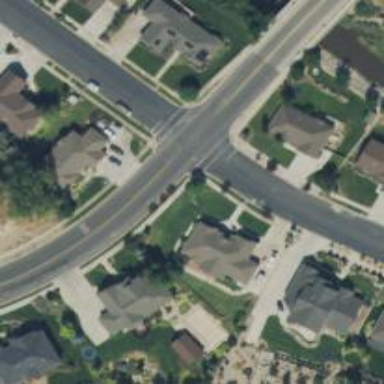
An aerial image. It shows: Marked road crossing.